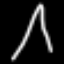
Label: line